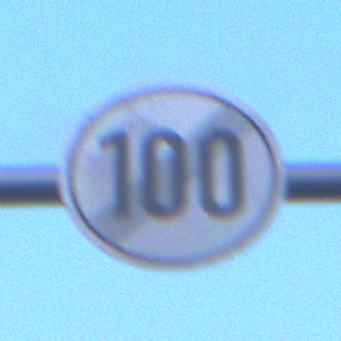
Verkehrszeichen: EndeGeschwindigkeit100
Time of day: Dawn
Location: Outdoor (Urban)
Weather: PartlyCloudy
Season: NotSpecified
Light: Natural